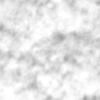
Label: no_change